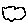
Label: cloud